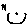
Label: smiley face